Question: I've got an ItemsControl which fills from top to bottom, but I can't get it's child items to occupy the whole width of the ItemsControl:

I basically need to stretch the green bits to fill the width of the control (as shown by the blue bits).
I've tried things like setting the 'HorizontalAlignment' property of the template item to 'Stretch' and I've even tried binding it's 'Width' property to the ItemsControl Width, but neither worked.
Should be a straight forward one, but it's something I just can't quite figure out...
Edit: here's the ItemTemplate (the whole thing is the ItemTemplate which itself contains an ItemsControl which is bound to a list of child objects):
'''
<DataTemplate>
<Border CornerRadius="5" Background="#ddd">
<StackPanel>
<TextBlock Text="{Binding Name}" FontSize="18" Foreground="#bbb"/>
<ItemsControl ItemsSource="{Binding PlugIns}">
<ItemsControl.ItemsPanel>
<ItemsPanelTemplate>
<toolkit:WrapPanel HorizontalAlignment="Stretch" />
</ItemsPanelTemplate>
</ItemsControl.ItemsPanel>
<ItemsControl.ItemTemplate>
<DataTemplate>
<StackPanel Margin="10,0,10,10" Tag="{Binding}"
MouseEnter="StackPanel_MouseEnter">
<Border Child="{Binding Icon}" />
<TextBlock Text="{Binding Name}" />
</StackPanel>
</DataTemplate>
</ItemsControl.ItemTemplate>
</ItemsControl>
</StackPanel>
</Border>
</DataTemplate>
'''
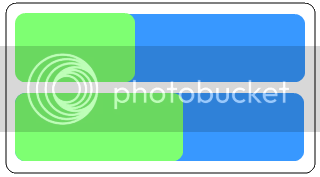
Answer: OK, so as I continued to build the app up, I figured out how to resolve this. Essentially, when I changed the template of the 'ItemsControl' to support scrolling, the items spanned to fill horizontally :)
'''
<ItemsControl>
<ItemsControl.Template>
<ControlTemplate>
<ScrollViewer Padding="{TemplateBinding Padding}">
<ItemsPresenter />
</ScrollViewer>
</ControlTemplate>
</ItemsControl.Template>
...
</ItemsControl>
'''